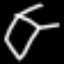
Label: diamond